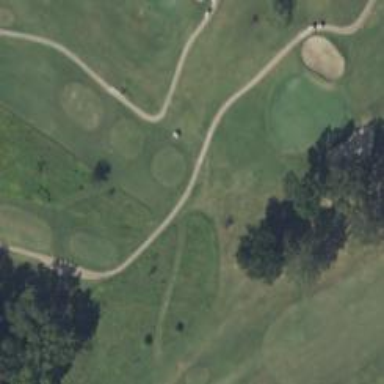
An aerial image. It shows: Path used for both walking and golf.